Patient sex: M
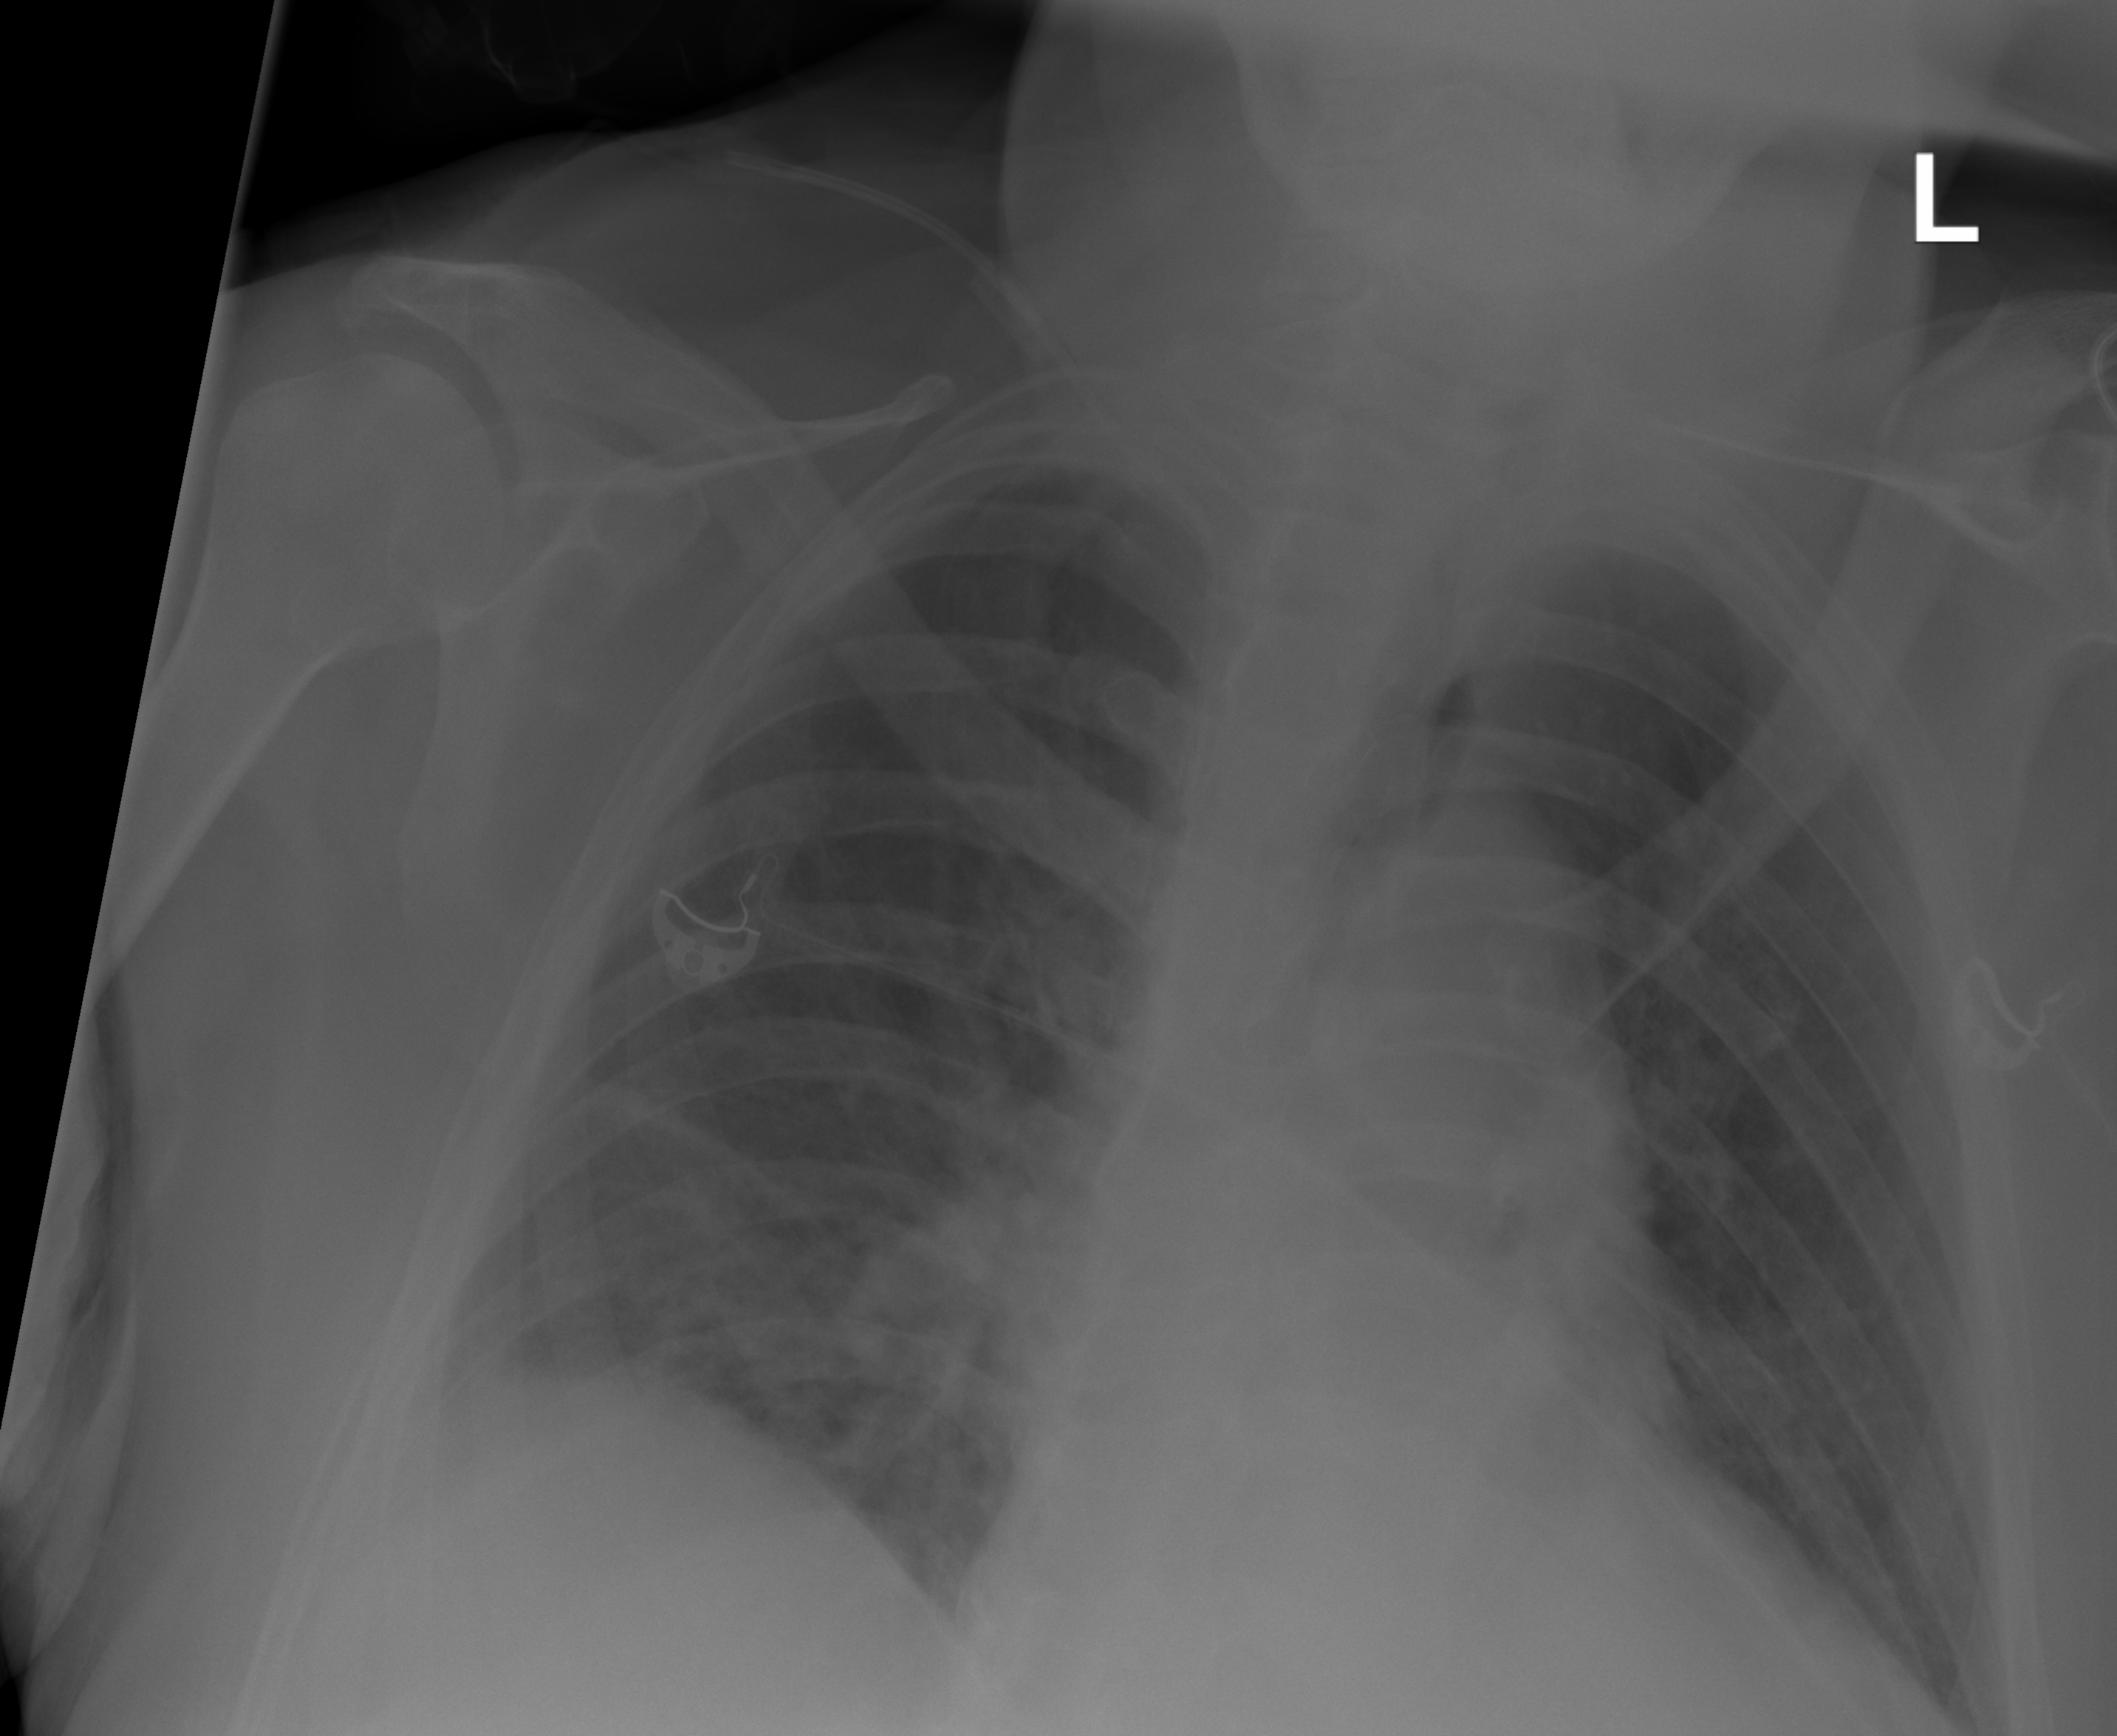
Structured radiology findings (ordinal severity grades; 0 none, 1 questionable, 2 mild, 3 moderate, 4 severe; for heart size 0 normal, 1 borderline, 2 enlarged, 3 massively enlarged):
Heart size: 0
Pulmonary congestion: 0
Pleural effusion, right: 0
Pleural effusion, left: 2
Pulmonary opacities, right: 0
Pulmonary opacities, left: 0
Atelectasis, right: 0
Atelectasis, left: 0